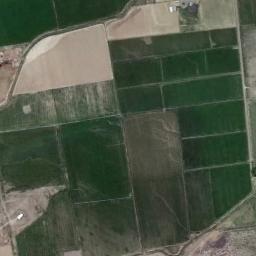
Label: rectangular_farmland